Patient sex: M
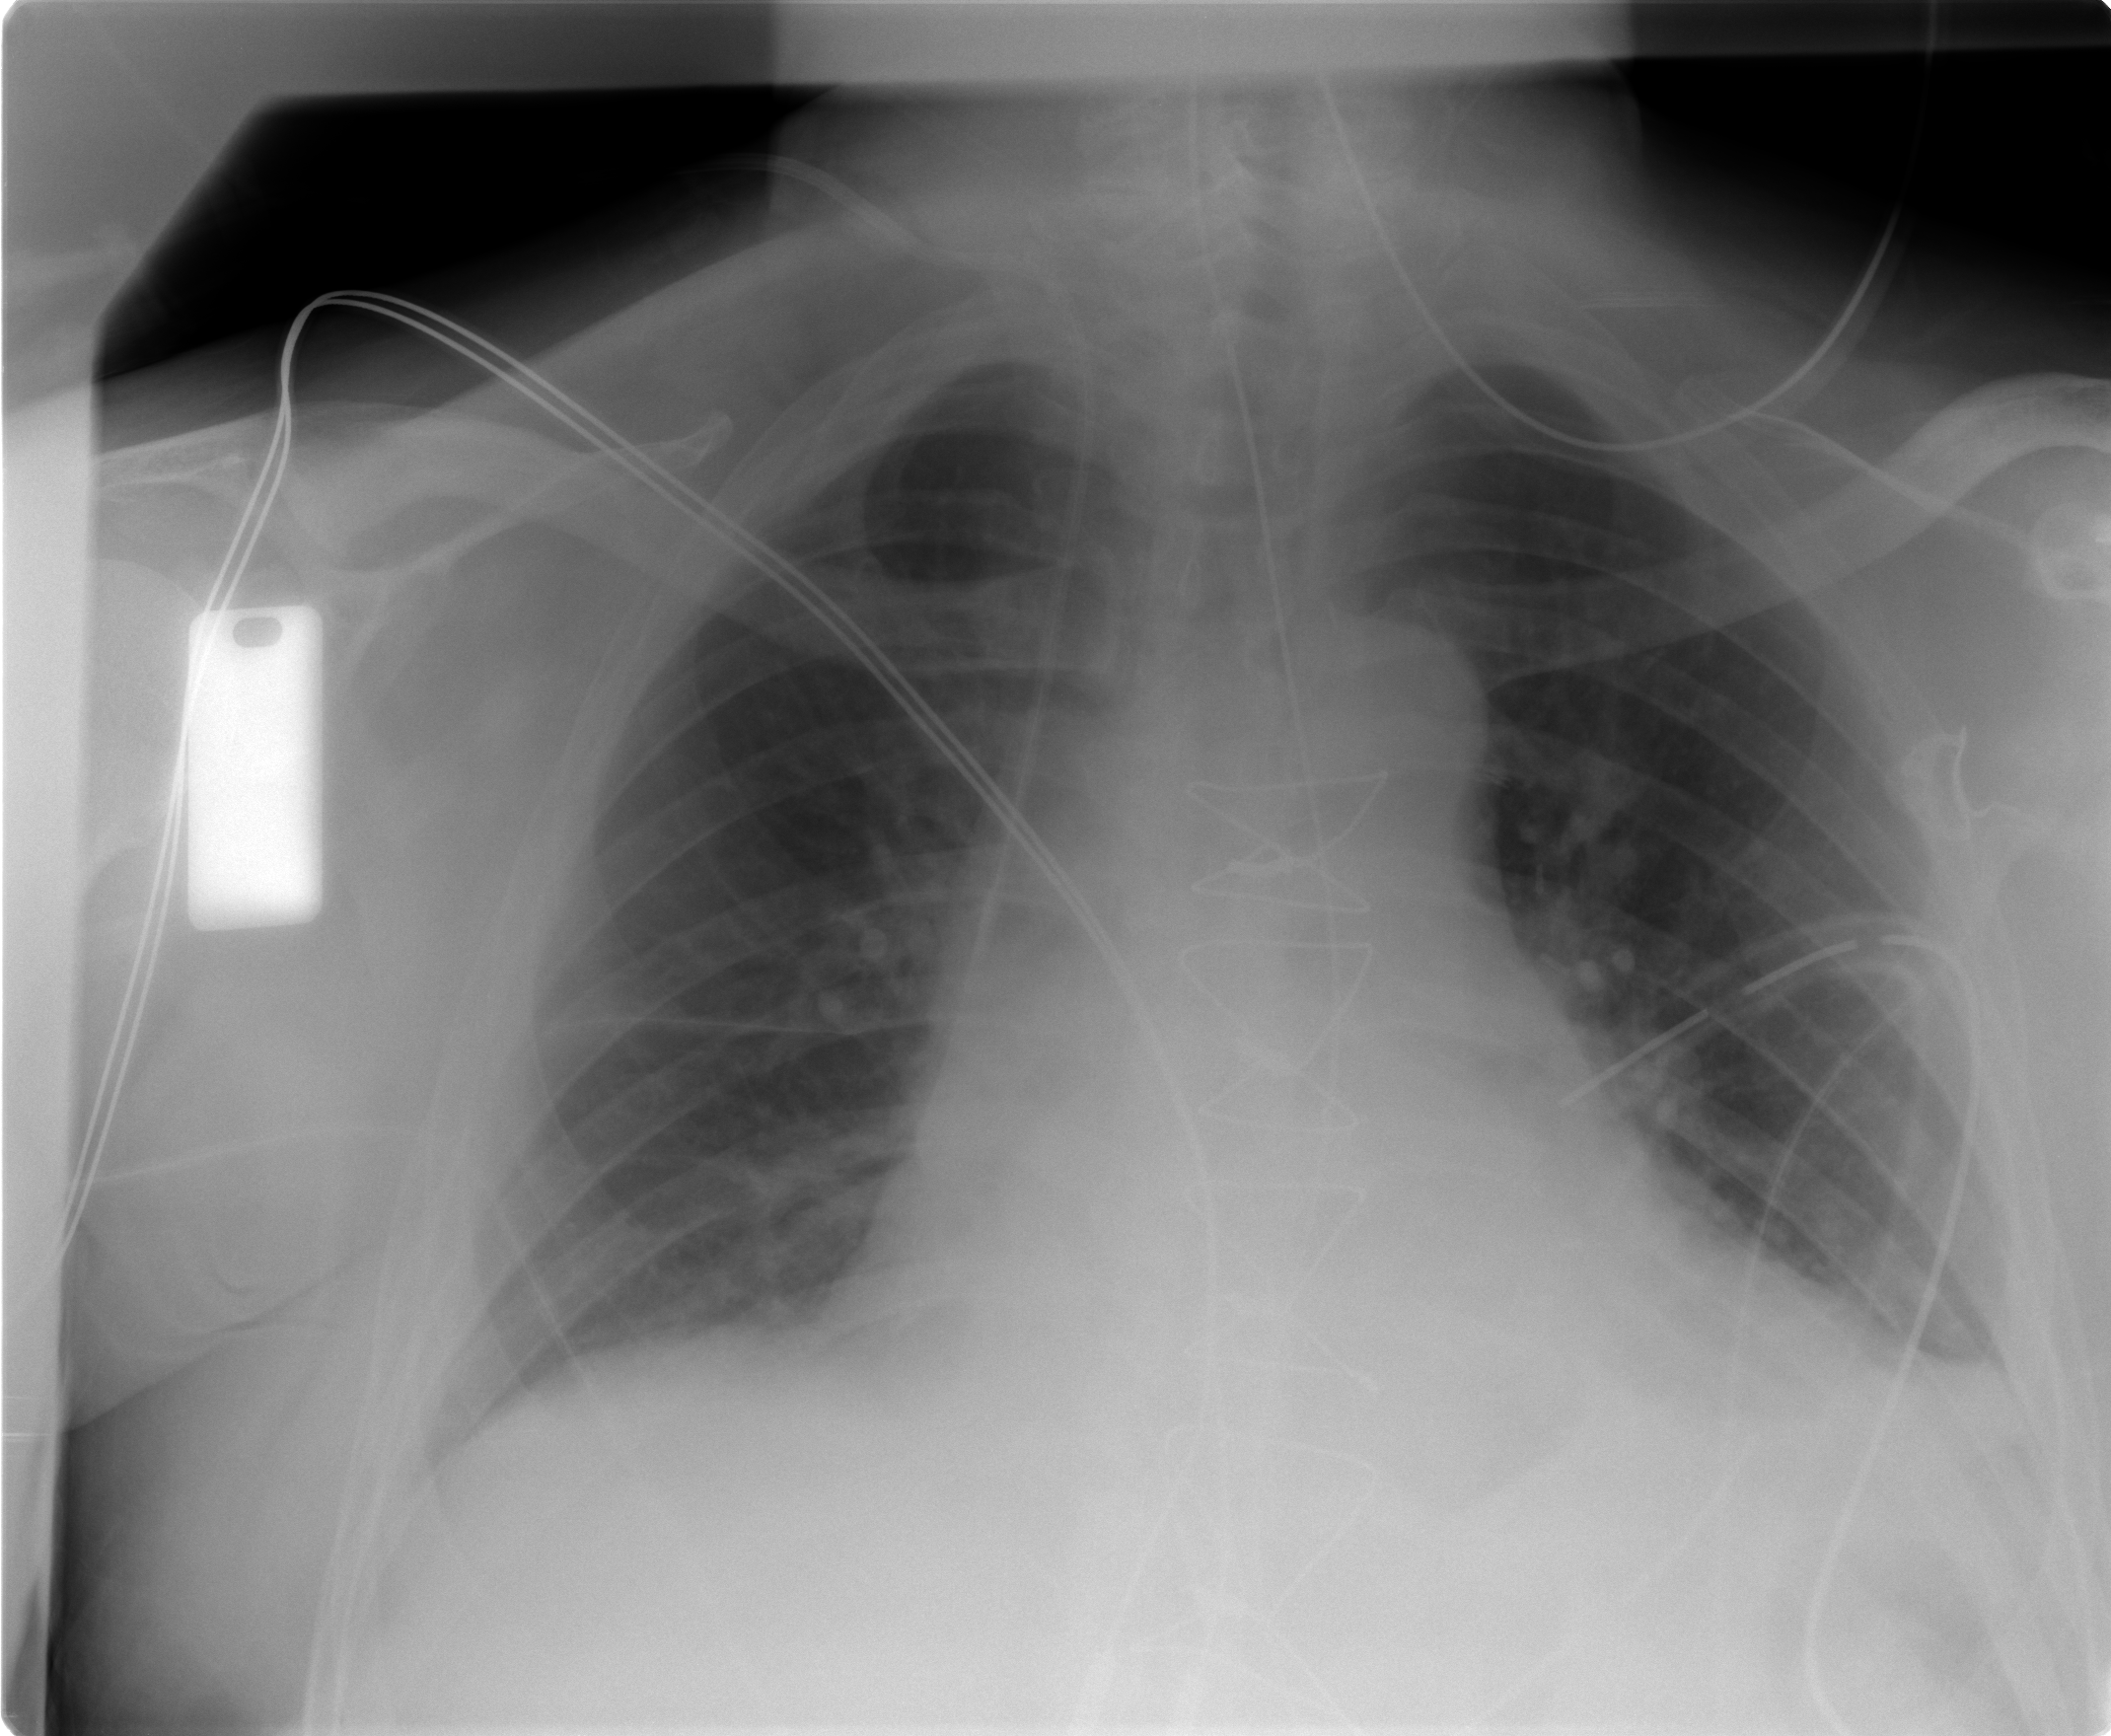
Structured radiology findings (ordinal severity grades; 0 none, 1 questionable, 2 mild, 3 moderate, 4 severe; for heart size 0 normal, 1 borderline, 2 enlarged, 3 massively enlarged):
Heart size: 0
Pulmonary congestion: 0
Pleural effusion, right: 0
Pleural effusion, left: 2
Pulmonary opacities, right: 0
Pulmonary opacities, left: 2
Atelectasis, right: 0
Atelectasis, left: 0